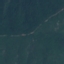
Land use / land cover class: Forest